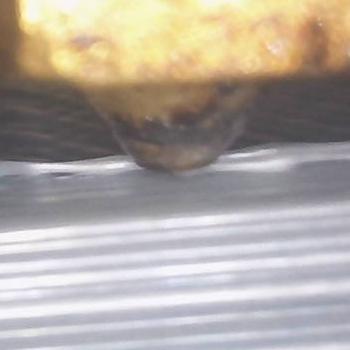
Flow rate: 37%